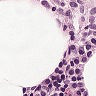
Metastatic tissue present: no